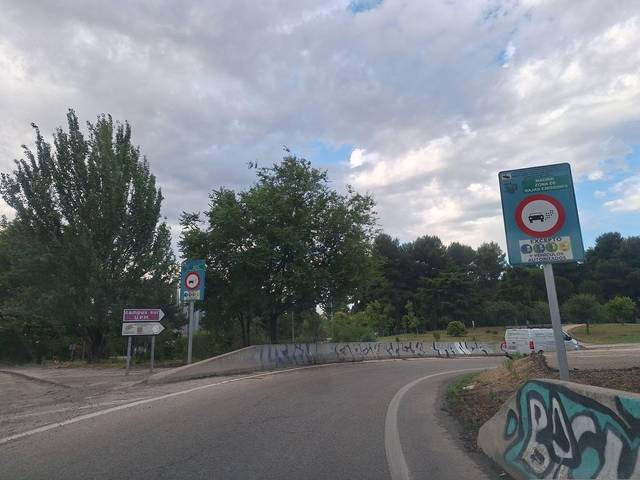
Region: Spain
Coordinates: 40.391, -3.628